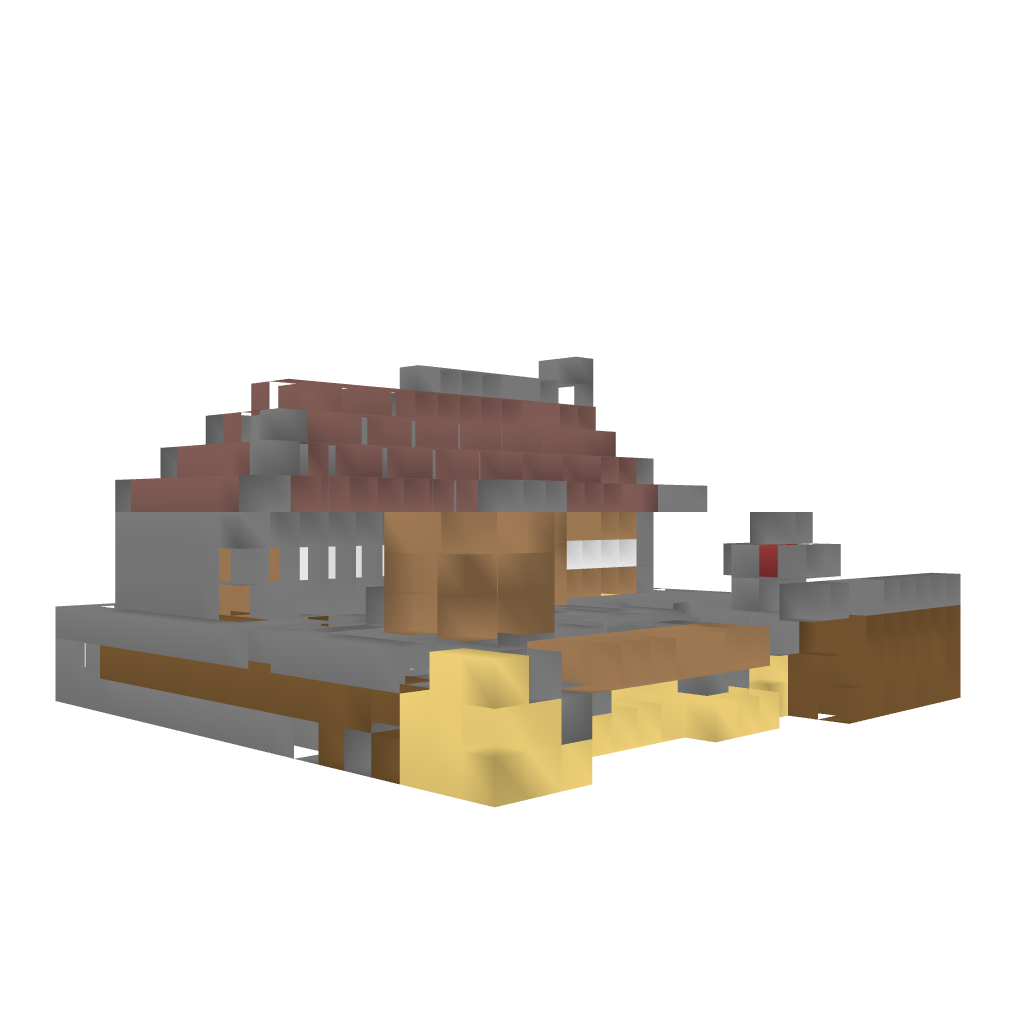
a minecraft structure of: Cozy house 3 block of earth house with roof  house 7 blocks total 10 blocks in height